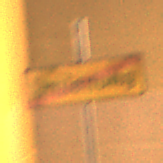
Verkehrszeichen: EndeDerUmleitungsankuendigung
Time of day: Night
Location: Outdoor (Urban)
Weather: Clear
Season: NotSpecified
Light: Artificial